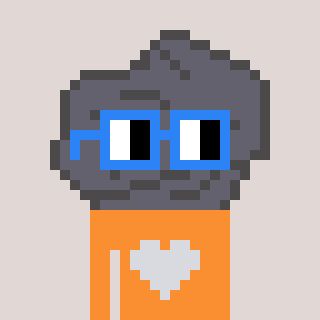
a pixel art character with square blue glasses, a rock-shaped head and a orange-colored body on a warm background